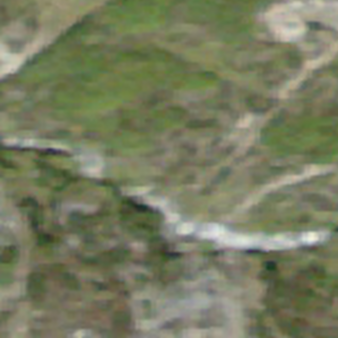
Label: other